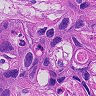
Metastatic tissue present: yes